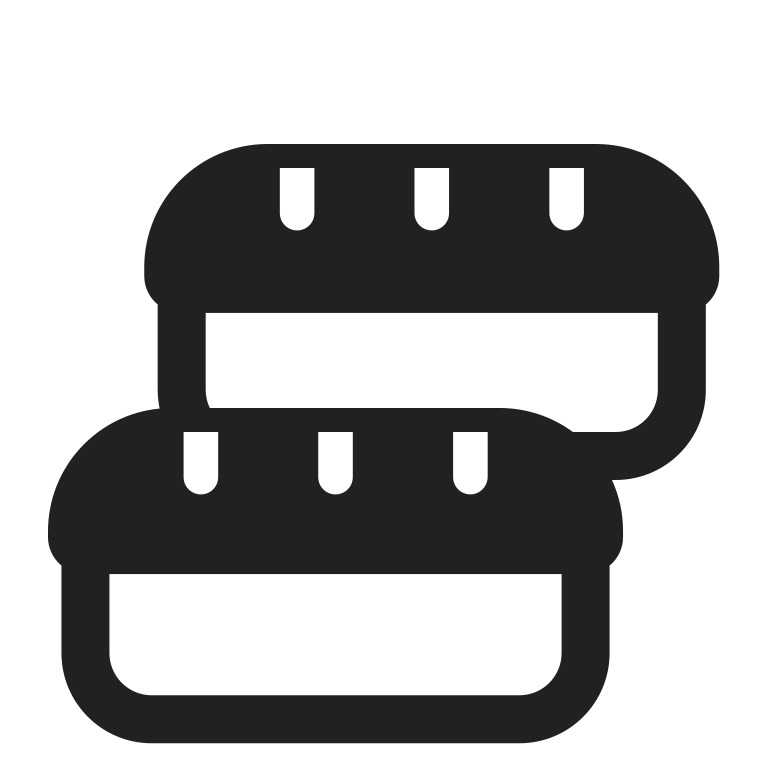
sushi high contrast